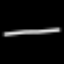
Label: line